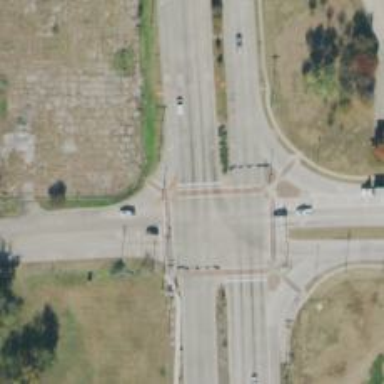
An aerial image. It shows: Crossing on the road.